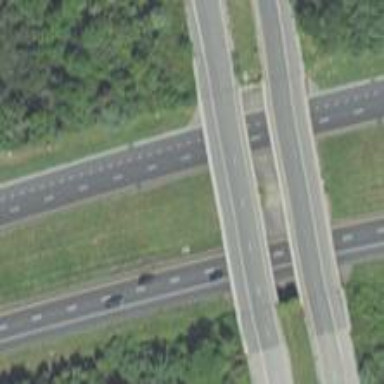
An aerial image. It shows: Asphalt motorway.